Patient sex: M
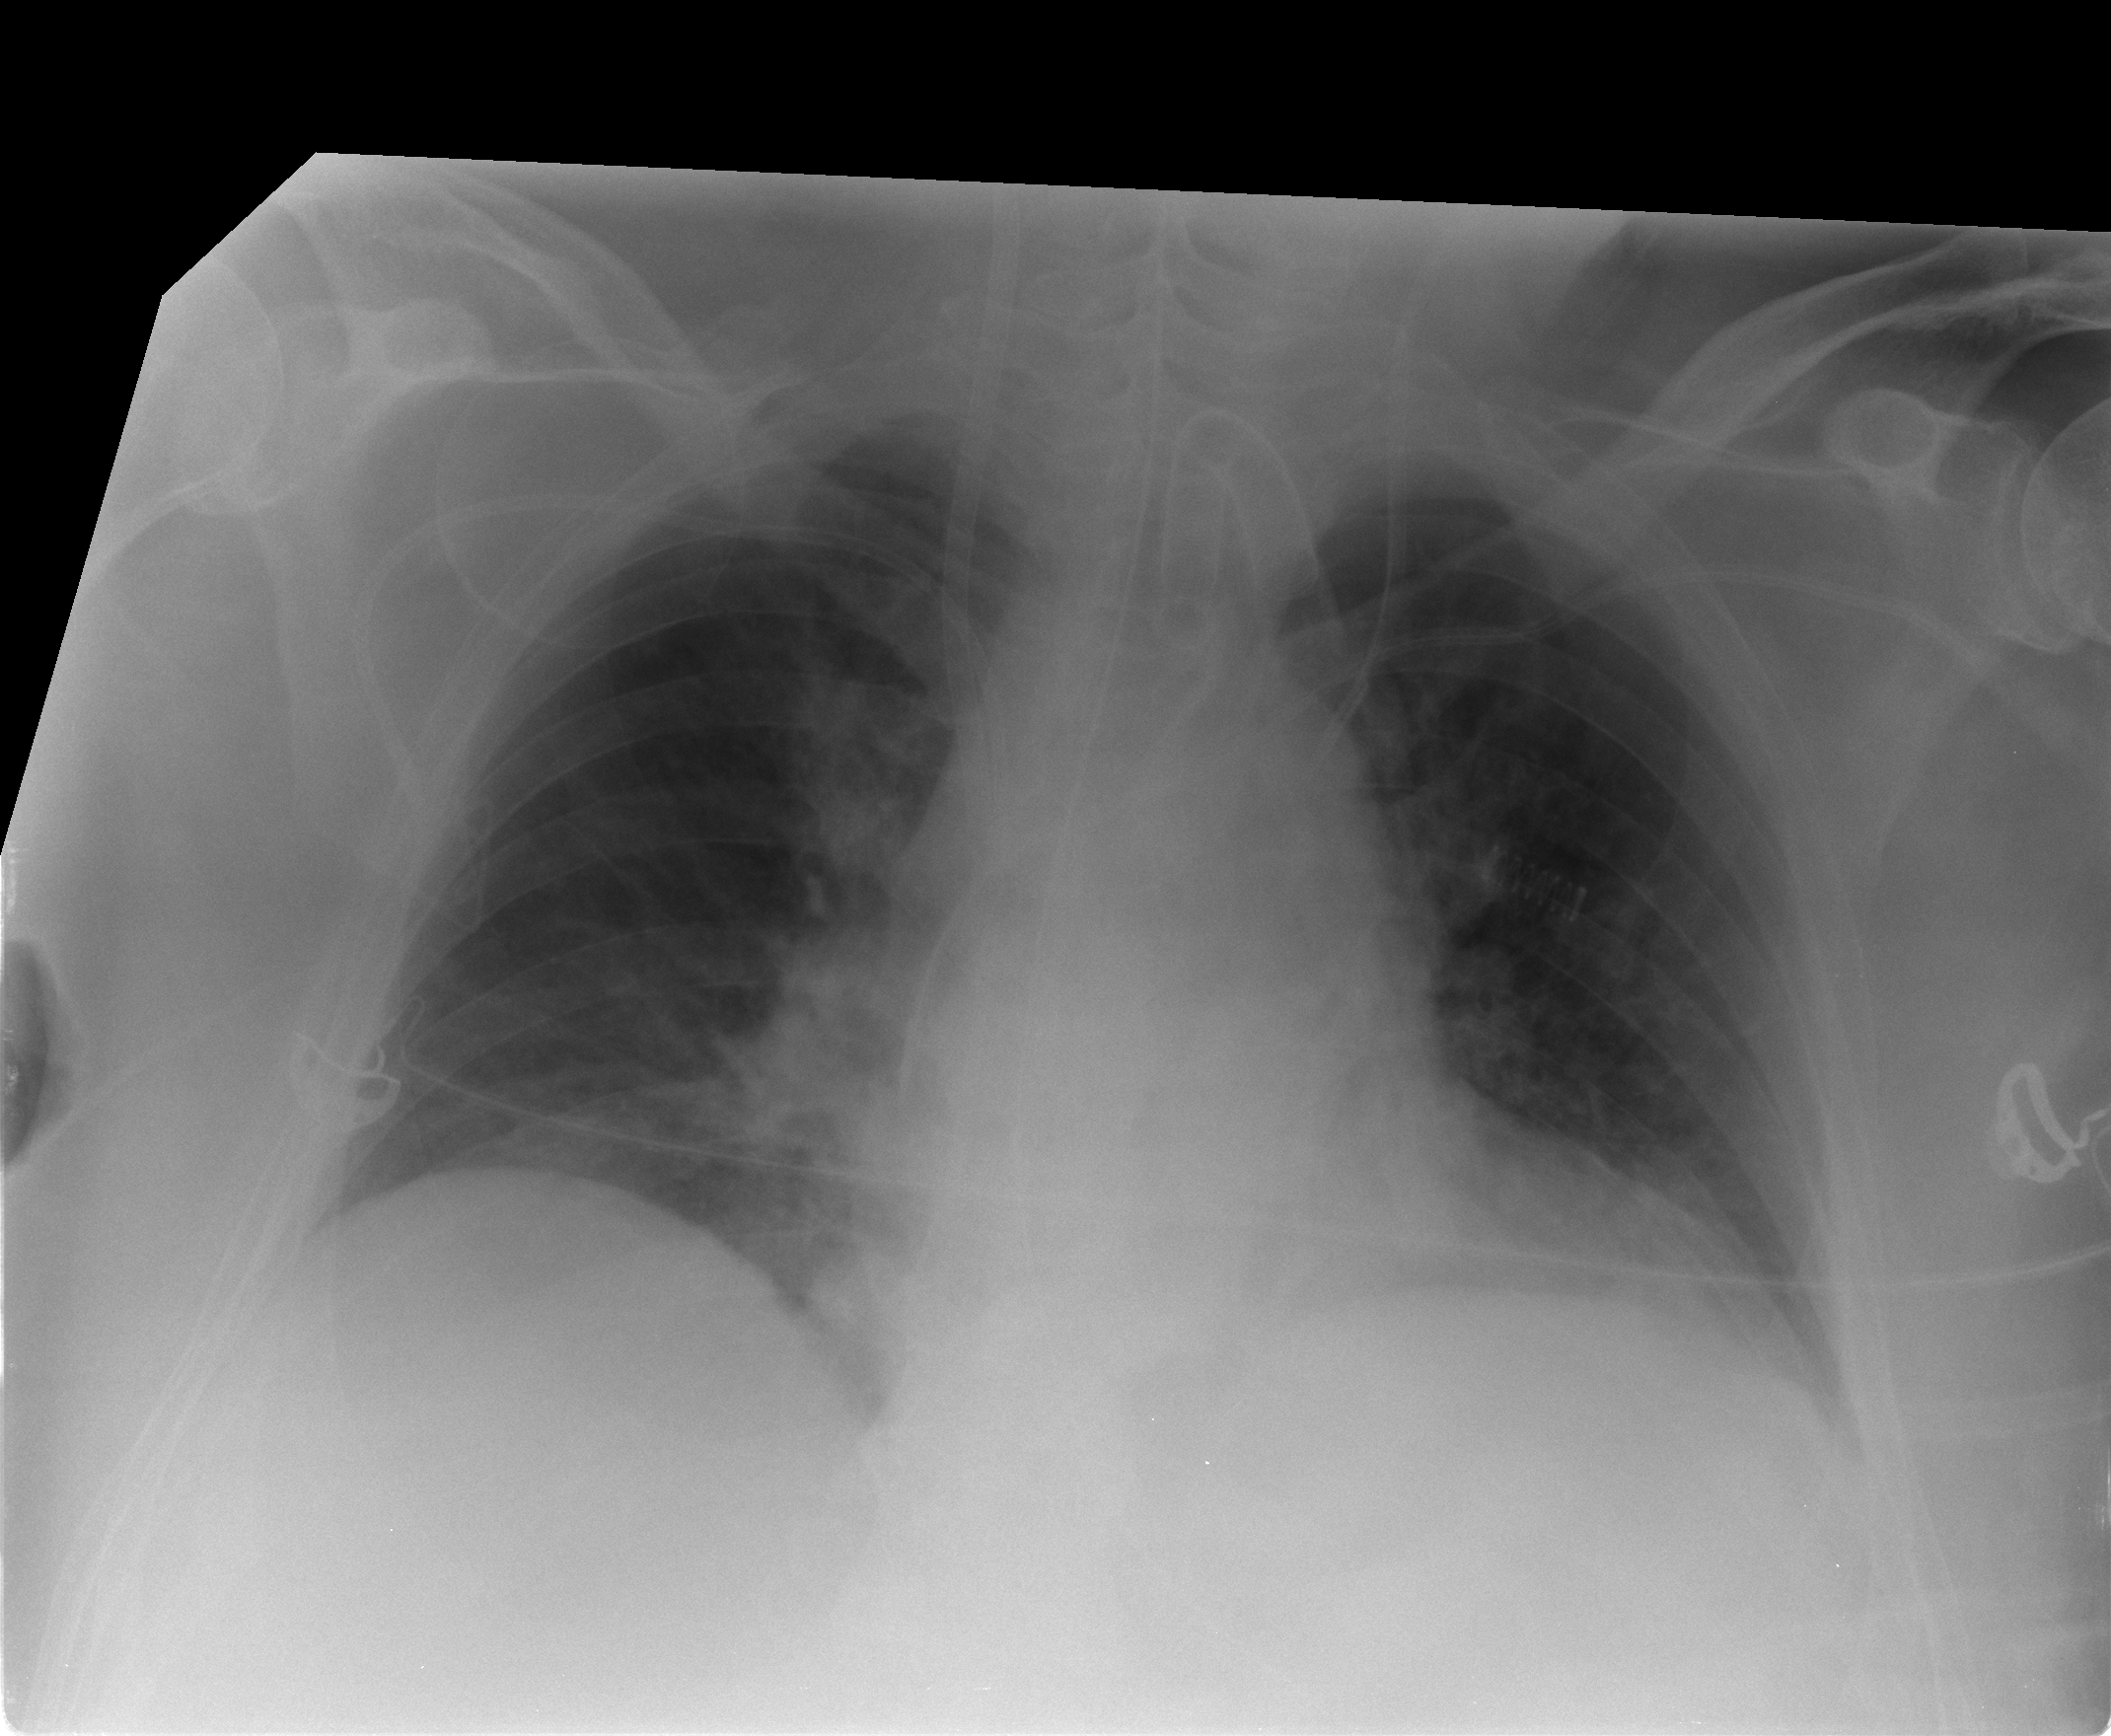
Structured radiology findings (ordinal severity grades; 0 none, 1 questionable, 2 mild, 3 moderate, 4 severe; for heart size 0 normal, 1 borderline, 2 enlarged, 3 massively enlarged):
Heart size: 1
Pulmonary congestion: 0
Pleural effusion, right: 1
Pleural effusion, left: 0
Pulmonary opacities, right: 0
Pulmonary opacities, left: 0
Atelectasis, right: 0
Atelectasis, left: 0